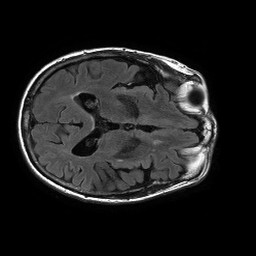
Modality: FLAIR
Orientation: axial
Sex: female
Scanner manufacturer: philips
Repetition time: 11 s
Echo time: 0.125 s